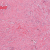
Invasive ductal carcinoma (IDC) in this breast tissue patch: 0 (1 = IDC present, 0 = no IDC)